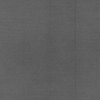
Label: dusty